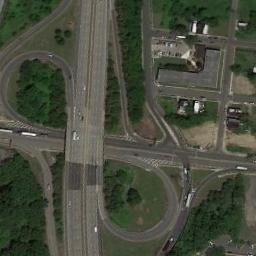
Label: overpass